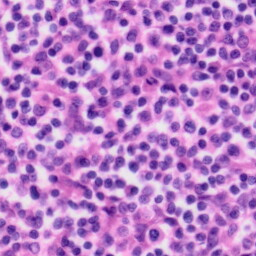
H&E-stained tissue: Tonsil